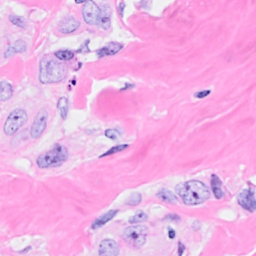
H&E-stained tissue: Breast